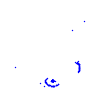
Particle: proton